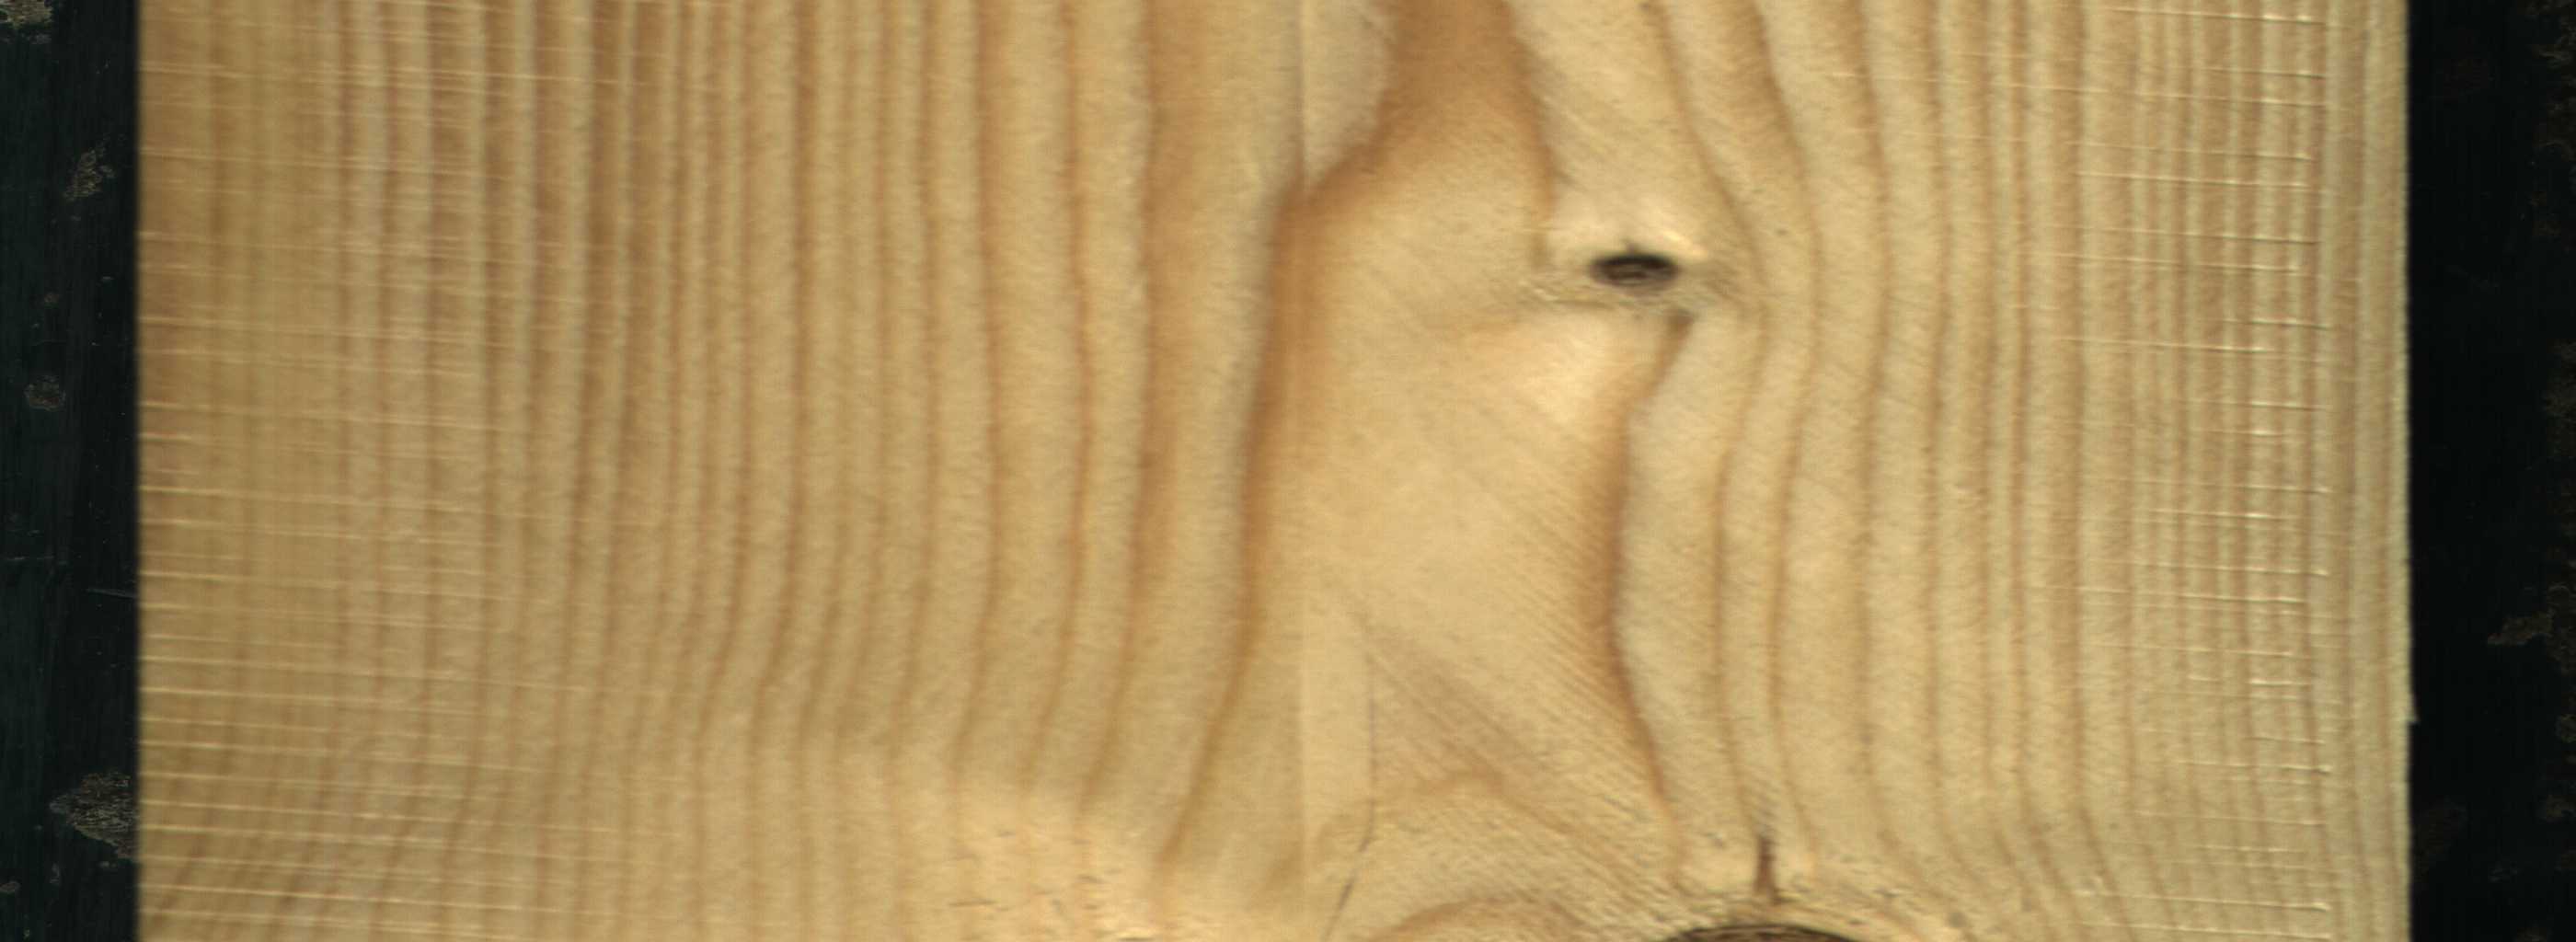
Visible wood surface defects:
Dead_Knot
Dead_Knot